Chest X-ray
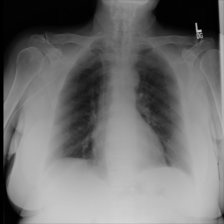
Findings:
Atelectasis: negative
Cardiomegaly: negative
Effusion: negative
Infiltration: negative
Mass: negative
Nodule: negative
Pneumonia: negative
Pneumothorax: negative
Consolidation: negative
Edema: negative
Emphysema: negative
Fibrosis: negative
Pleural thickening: negative
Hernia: negative